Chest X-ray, PA view. Patient: 37 years old, sex F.
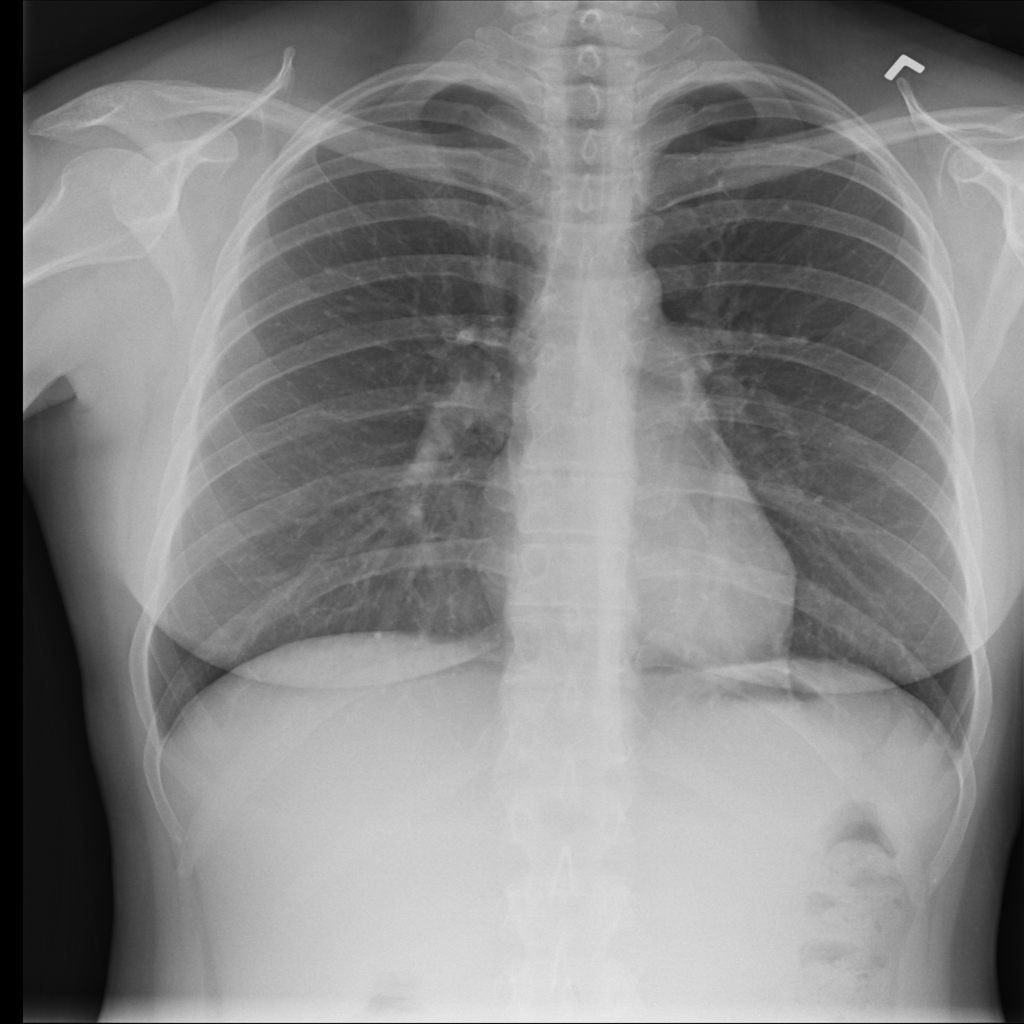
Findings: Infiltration